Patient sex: F
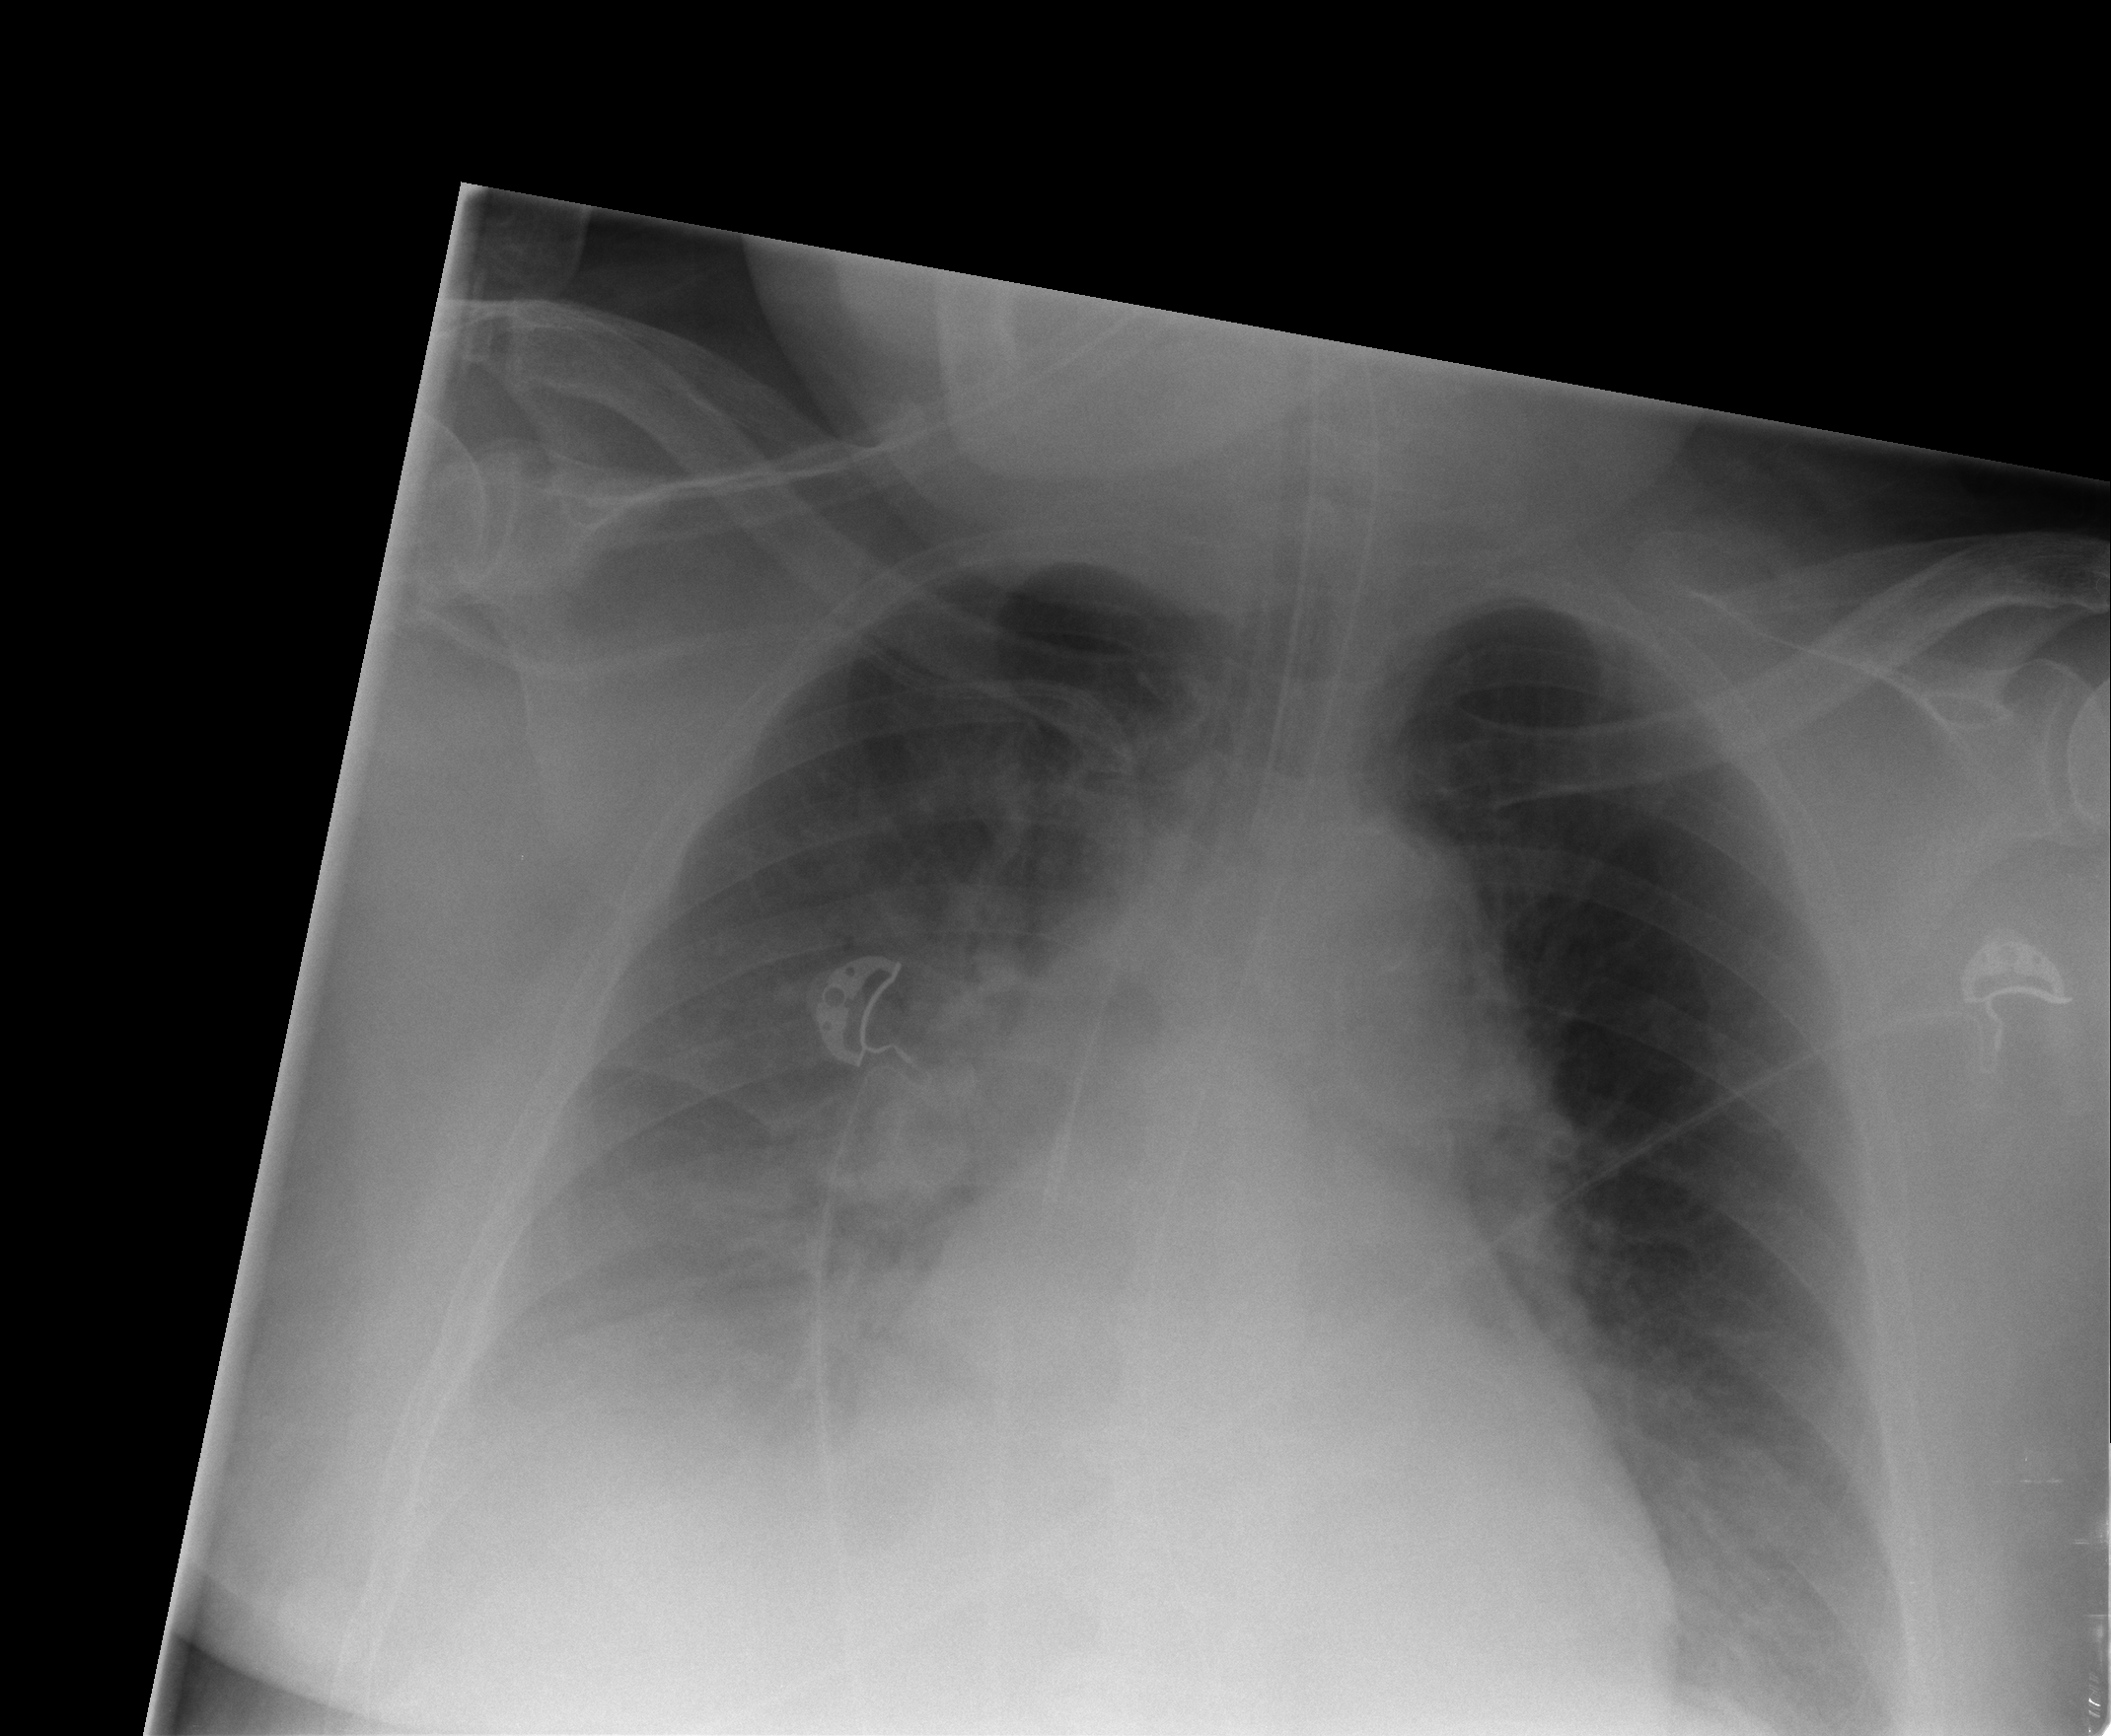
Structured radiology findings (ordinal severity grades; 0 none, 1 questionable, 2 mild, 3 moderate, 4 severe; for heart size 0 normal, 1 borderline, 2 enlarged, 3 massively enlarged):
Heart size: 0
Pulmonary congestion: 2
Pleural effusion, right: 3
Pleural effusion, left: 2
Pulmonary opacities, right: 2
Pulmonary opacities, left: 2
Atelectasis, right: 3
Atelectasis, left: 2